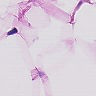
Metastatic tissue present: no